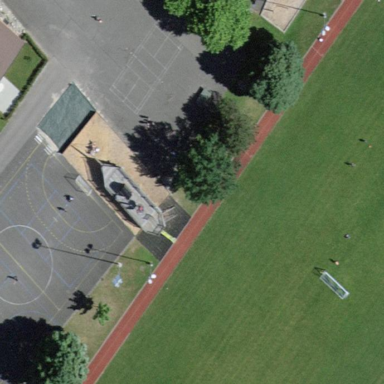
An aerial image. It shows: Athletics pitch with tartan surface for leisure sports.